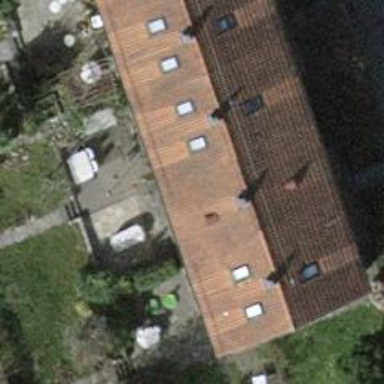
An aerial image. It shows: Beige house with gabled roof made of roof tiles in orangered color. The roof is oriented across the building.